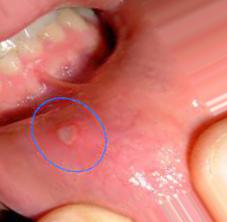
Condition: Mouth Ulcer